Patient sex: F
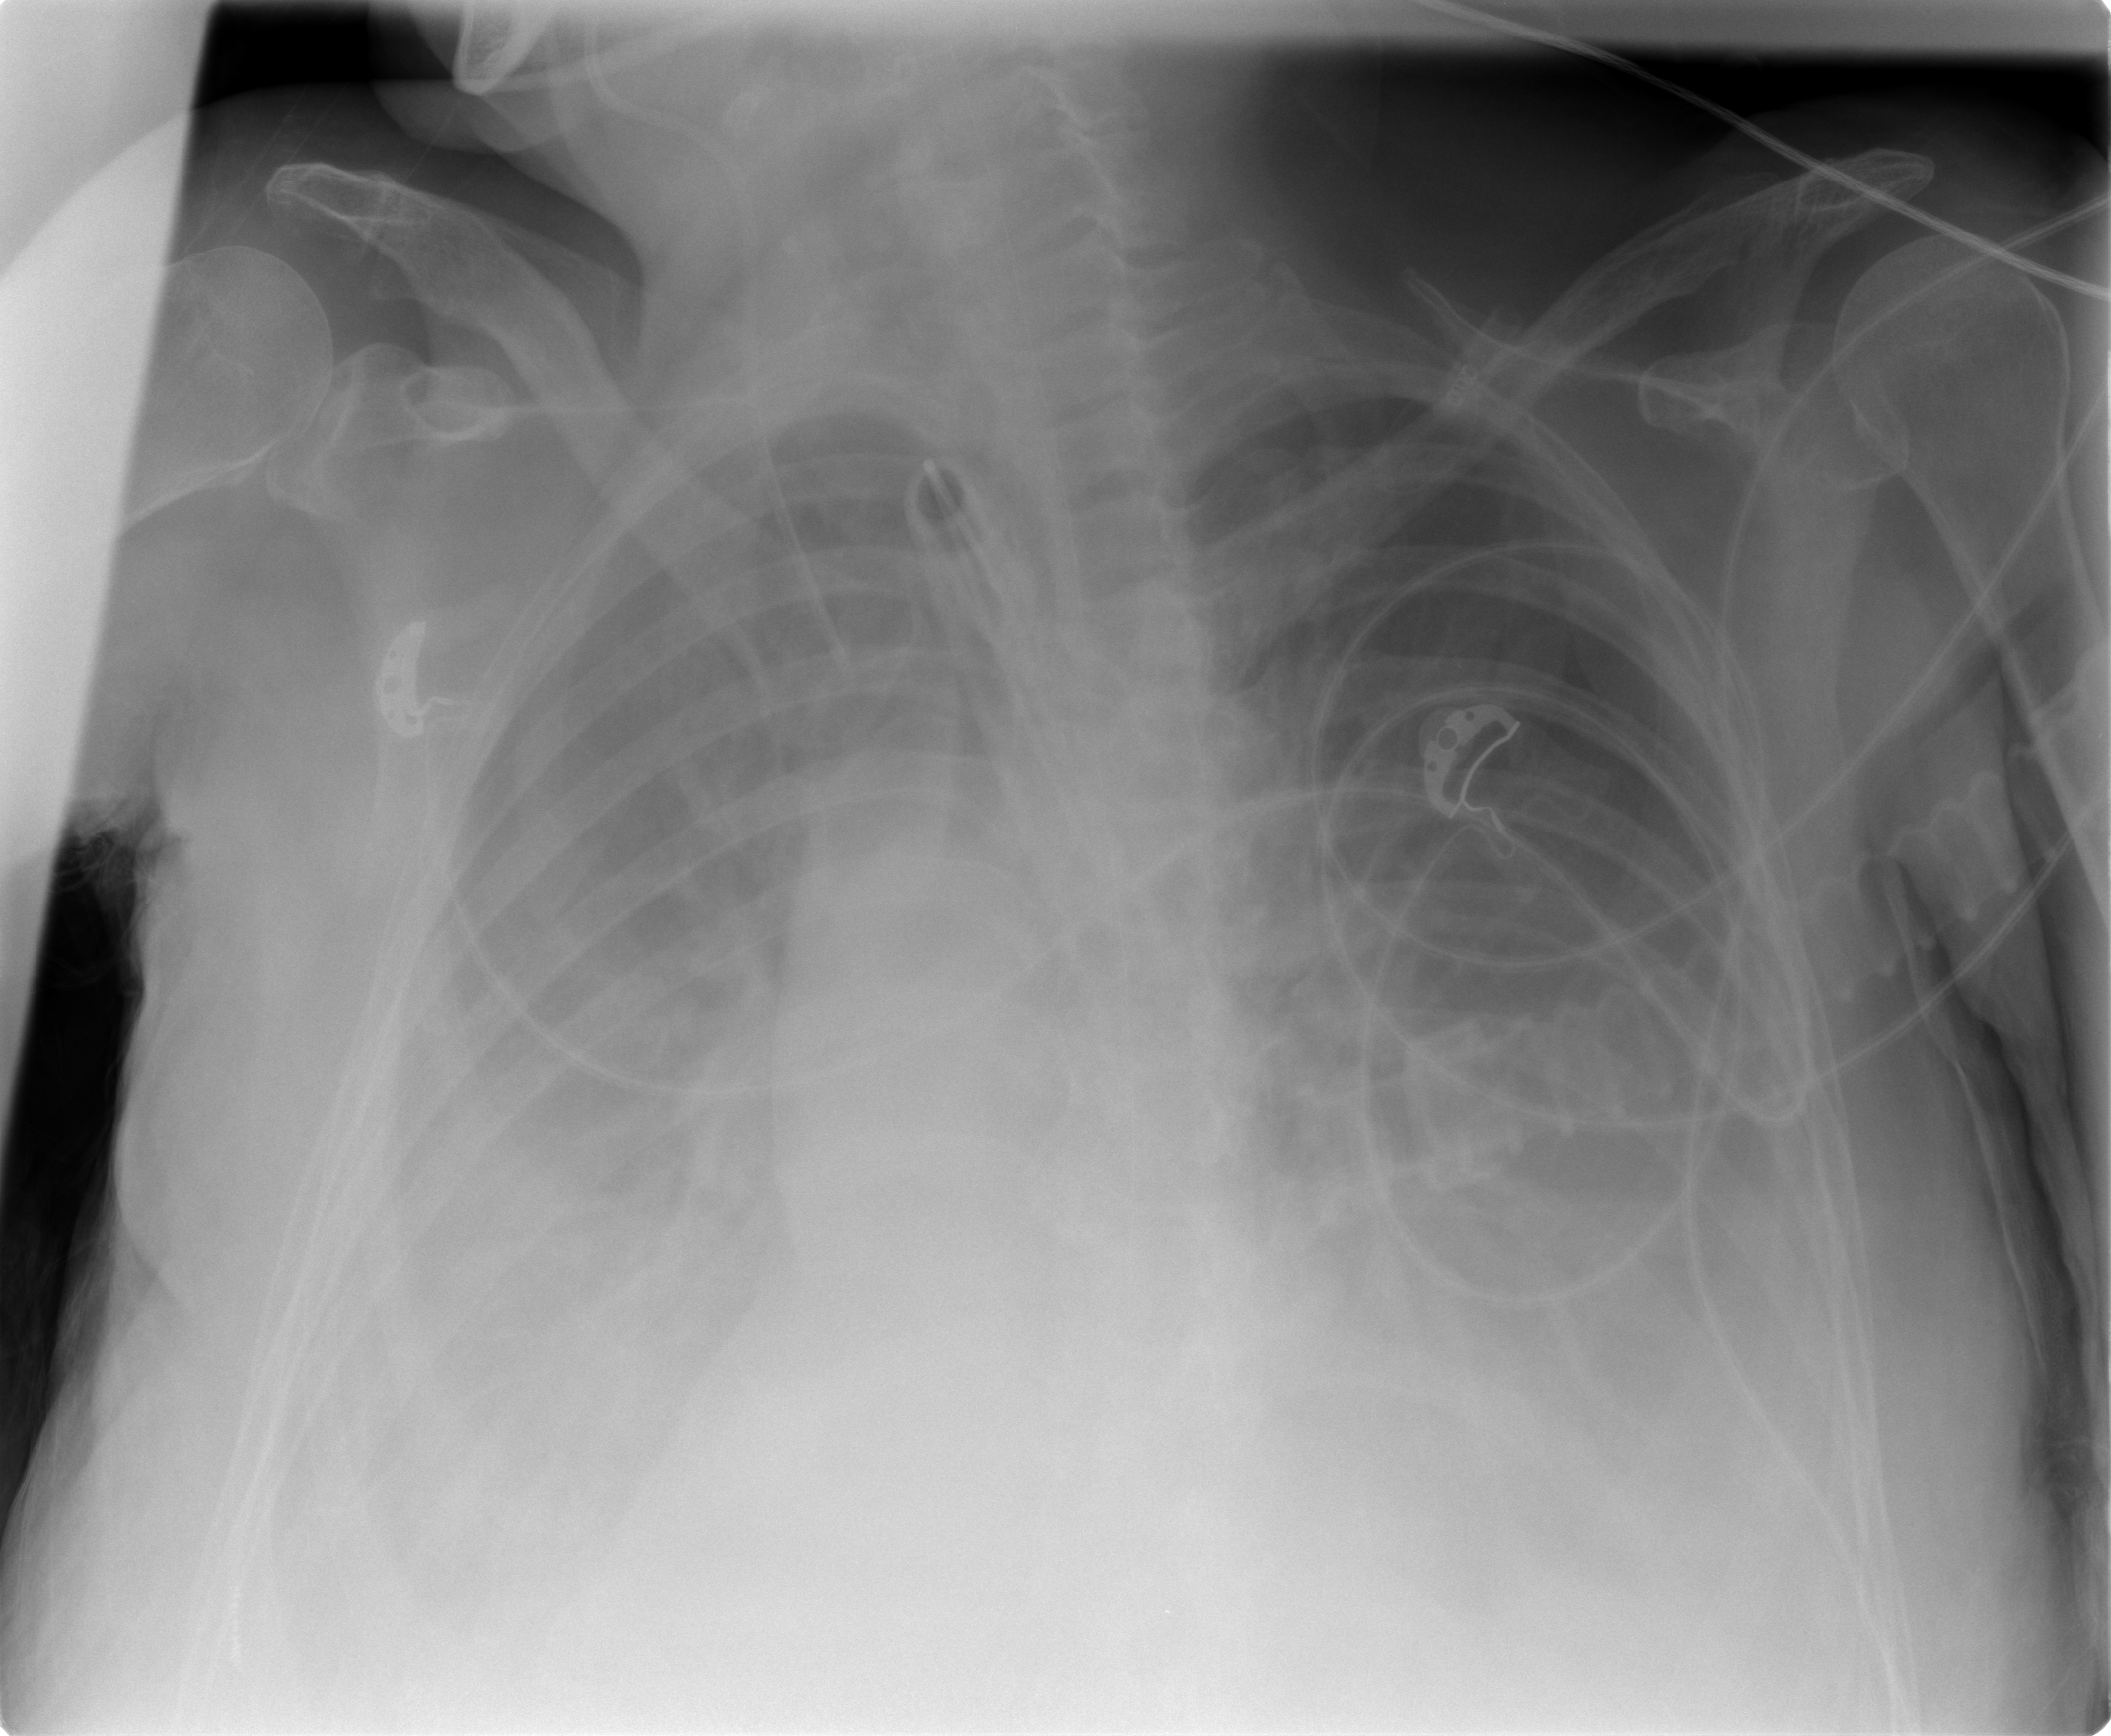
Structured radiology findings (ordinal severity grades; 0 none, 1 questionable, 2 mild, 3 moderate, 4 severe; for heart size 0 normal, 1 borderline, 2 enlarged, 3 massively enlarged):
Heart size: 0
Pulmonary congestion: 2
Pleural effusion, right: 3
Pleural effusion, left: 3
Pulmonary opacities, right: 2
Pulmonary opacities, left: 2
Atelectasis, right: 3
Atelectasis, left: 3